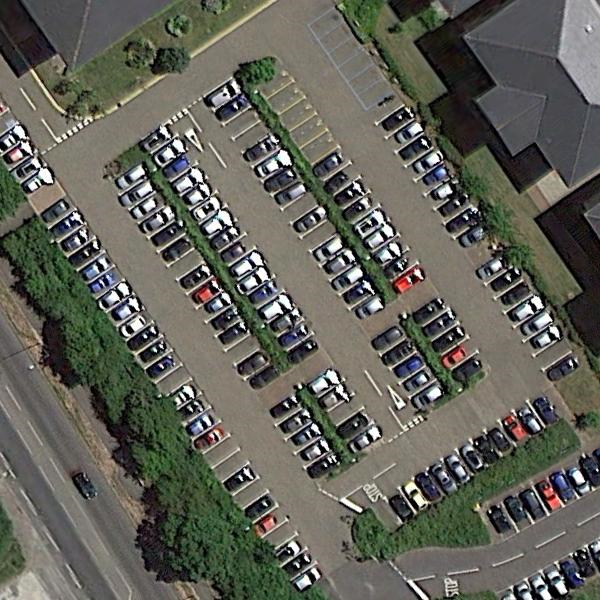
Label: Parking